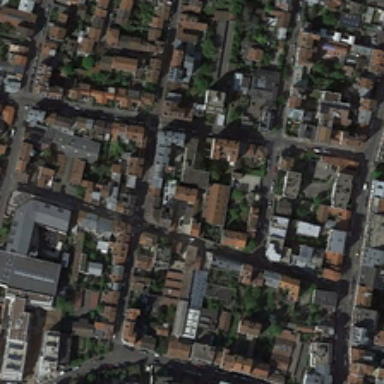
Many buildings and green trees are orderly together .